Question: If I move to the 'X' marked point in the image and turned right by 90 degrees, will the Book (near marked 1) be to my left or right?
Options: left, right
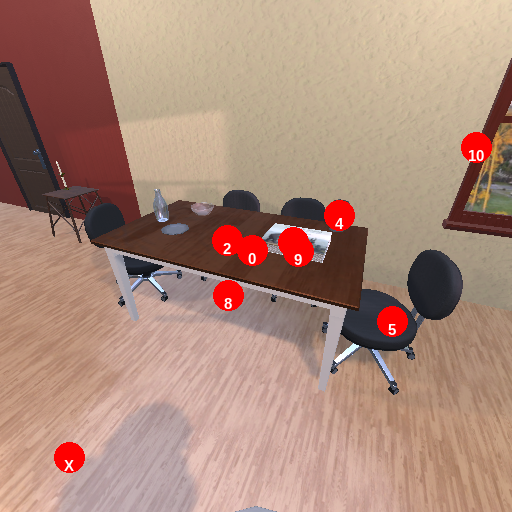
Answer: left